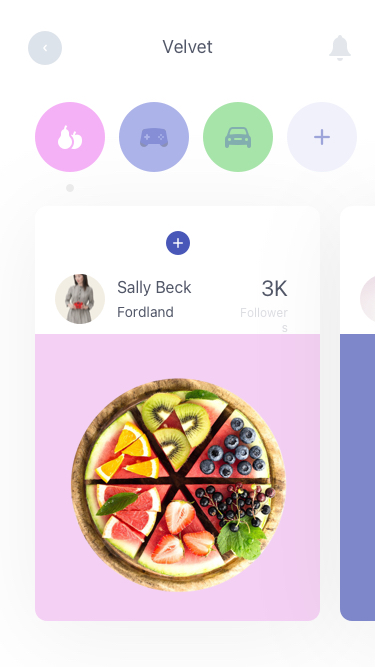
Text in this UI design:
Sally Beck
Fordland
Followers
3K
Velvet